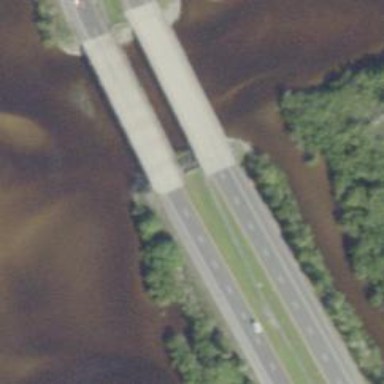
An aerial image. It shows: Primary highway bridge.